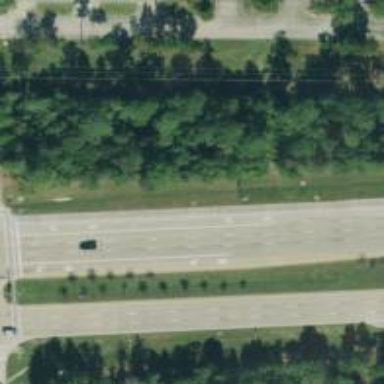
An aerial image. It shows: Primary highway.